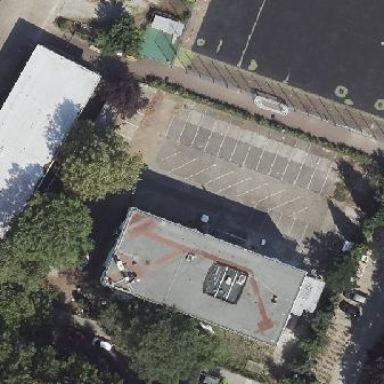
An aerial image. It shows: Dormitory building with flat roof.